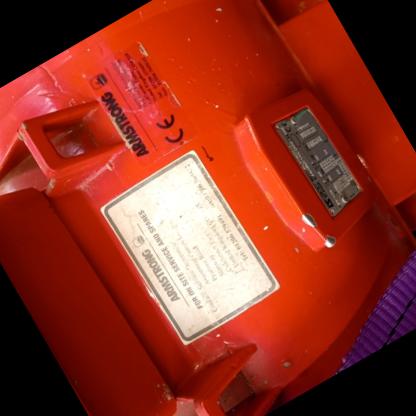
Klasa: tabliczka-znamionowa